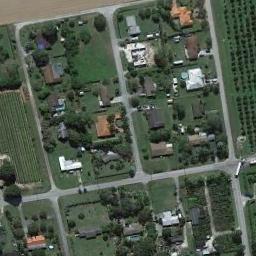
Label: medium_residential